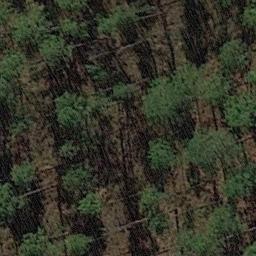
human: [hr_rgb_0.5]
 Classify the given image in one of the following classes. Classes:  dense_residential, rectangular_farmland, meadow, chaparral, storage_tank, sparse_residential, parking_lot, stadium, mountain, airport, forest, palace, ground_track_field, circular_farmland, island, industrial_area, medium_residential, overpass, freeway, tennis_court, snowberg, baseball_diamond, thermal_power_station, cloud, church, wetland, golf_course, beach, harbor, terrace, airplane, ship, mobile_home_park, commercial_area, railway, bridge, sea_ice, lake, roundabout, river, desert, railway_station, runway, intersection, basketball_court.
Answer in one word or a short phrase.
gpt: forest